Interaction volume radius: 10 \u00c5
Interaction volume height: 15 \u00c5
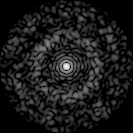
Disorder parameter: 0.8497